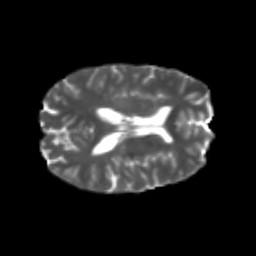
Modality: T2w
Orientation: axial
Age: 22
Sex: male
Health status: healthy
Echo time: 0.074 s